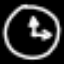
Label: clock